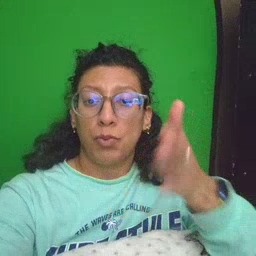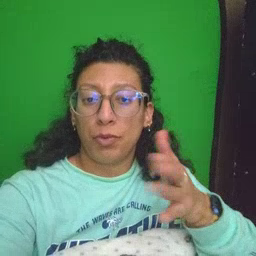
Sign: room